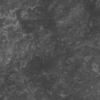
Label: not_dusty